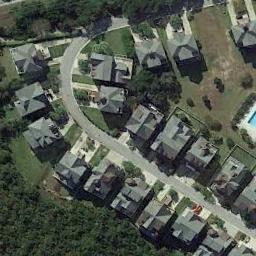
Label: dense_residential